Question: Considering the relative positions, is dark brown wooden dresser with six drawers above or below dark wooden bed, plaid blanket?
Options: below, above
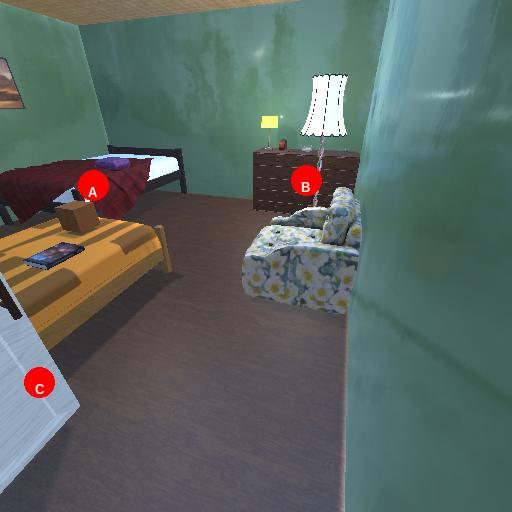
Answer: below